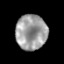
Tissue: prostate
Cell type: T cells
Senescence score: 0.256
Nuclear area (px): 1077
Mean DAPI intensity: 157.149